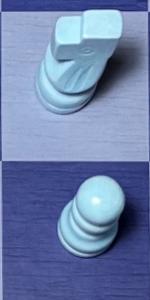
Label: Pawn_White